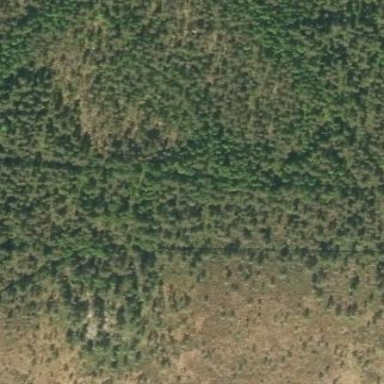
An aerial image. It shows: Woodland consisting mainly of needle-leaved trees.